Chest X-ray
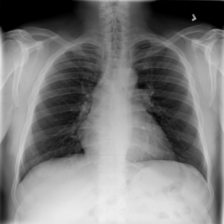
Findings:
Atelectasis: negative
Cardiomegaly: negative
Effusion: negative
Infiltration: positive
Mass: negative
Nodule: negative
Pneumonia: negative
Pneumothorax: negative
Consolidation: negative
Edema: negative
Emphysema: negative
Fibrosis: negative
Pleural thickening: negative
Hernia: negative